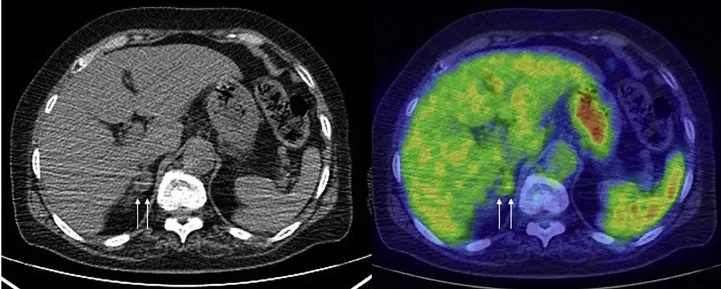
Positron emission tomography-computed tomography scan after chemotherapy. The images show that the right adrenal metastasis decreased in size to 13 mm (arrows).
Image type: radiology (pet)